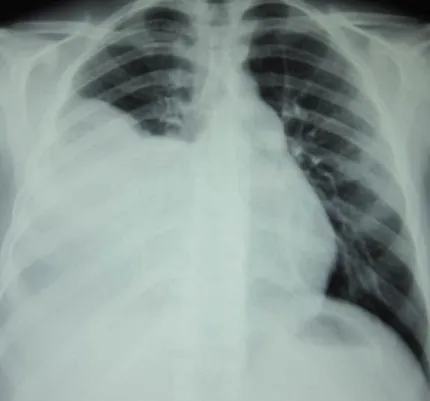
Chest radiograph showing a homogenous opacity in the right hemithorax.
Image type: radiology (x_ray)